Question: I have a table with strings:
'''
Orig_Value
-----------
Abc_abc_1.2.3
PQRST.abc_1
XY.143_z
'''
I want to split this using '_' and '.' with the desired output:
'''
Original_Value Col1 Col2 Col3 Col4 Col5
------------- ---- ---- ---- ---- ----
Abc_abc_1.2.3 Abc abc 1 2 3
PQRST.abc_1 PQRST abc 1
XY.143_z XY 143 z
'''
Query for MSSql and MySQL or PostgreSQL will do.
I tried using substring function like below query, but its not applicable in all data I have:

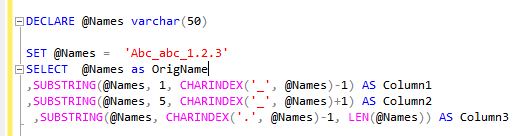
Answer: Here is one way to do it in 'SQL Server'
'''
;WITH cte
AS (SELECT Replace(col, '_', '.') + '.' AS col
FROM (VALUES ('Abc_abc_1.2.3'),
('PQRST.abc_1'),
('XY.143_z')) tc (col))
SELECT original_col = col,
column_1=COALESCE(LEFT(col, Charindex('.', col) - 1), ''),
column_2=COALESCE(Substring(col, P1.POS + 1, P2.POS - P1.POS - 1), ''),
column_3=COALESCE(Substring(col, P2.POS + 1, P3.POS - P2.POS - 1), ''),
column_4=COALESCE(Substring(col, P3.POS + 1, P4.POS - P3.POS - 1), ''),
column_4=COALESCE(Substring(col, P4.POS + 1, P5.POS - P4.POS - 1), '')
FROM cte
CROSS APPLY (VALUES (CASE
WHEN Charindex('.', col) >= 1 THEN Charindex('.', col)
END)) AS P1(POS)
CROSS APPLY (VALUES (CASE
WHEN Charindex('.', col, P1.POS + 1) >= 1 THEN Charindex('.', col, P1.POS + 1)
END)) AS P2(POS)
CROSS APPLY (VALUES (CASE
WHEN Charindex('.', col, P2.POS + 1) >= 1 THEN Charindex('.', col, P2.POS + 1)
END )) AS P3(POS)
CROSS APPLY (VALUES (CASE
WHEN Charindex('.', col, P3.POS + 1) >= 1 THEN Charindex('.', col, P3.POS + 1)
END)) AS P4(POS)
CROSS APPLY (VALUES (CASE
WHEN Charindex('.', col, P4.POS + 1) >= 1 THEN Charindex('.', col, P4.POS + 1)
END)) AS P5(POS)
'''
'''
+----------------+----------+----------+----------+----------+----------+
| original_col | column_1 | column_2 | column_3 | column_4 | column_4 |
+----------------+----------+----------+----------+----------+----------+
| Abc.abc.1.2.3. | Abc | abc | 1 | 2 | 3 |
| PQRST.abc.1. | PQRST | abc | 1 | | |
| XY.143.z. | XY | 143 | z | | |
+----------------+----------+----------+----------+----------+----------+
'''